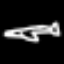
Label: airplane